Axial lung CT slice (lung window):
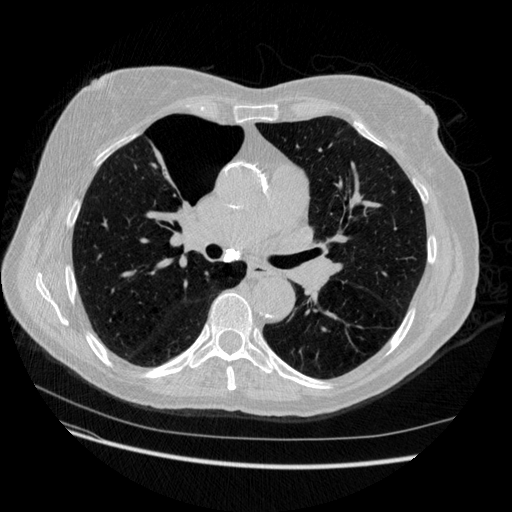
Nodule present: no